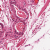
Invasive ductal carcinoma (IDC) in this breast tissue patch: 0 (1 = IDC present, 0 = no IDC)